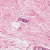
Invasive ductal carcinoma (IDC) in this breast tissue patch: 0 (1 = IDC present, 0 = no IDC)